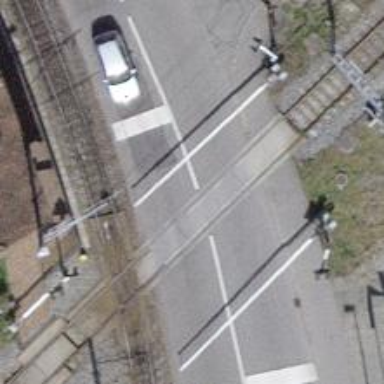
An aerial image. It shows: Level crossing on the railway with lights and full barrier.